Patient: sex M, age 69
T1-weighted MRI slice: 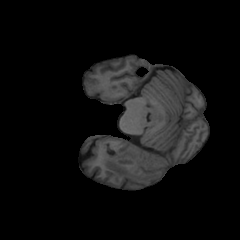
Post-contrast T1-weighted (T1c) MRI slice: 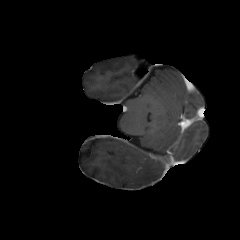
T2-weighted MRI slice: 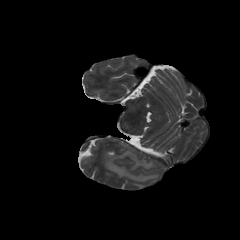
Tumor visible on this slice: yes
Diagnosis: Glioblastoma, IDH-wildtype
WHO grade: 4